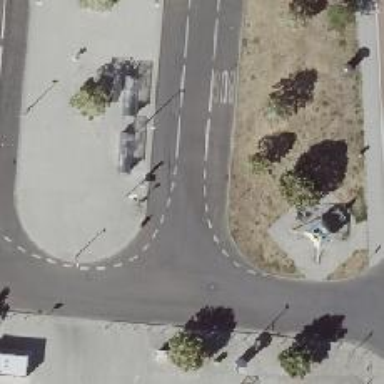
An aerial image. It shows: Public transport stop position.